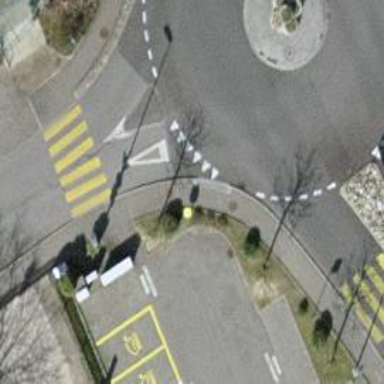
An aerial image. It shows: Post box.